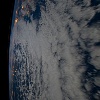
Label: cloud